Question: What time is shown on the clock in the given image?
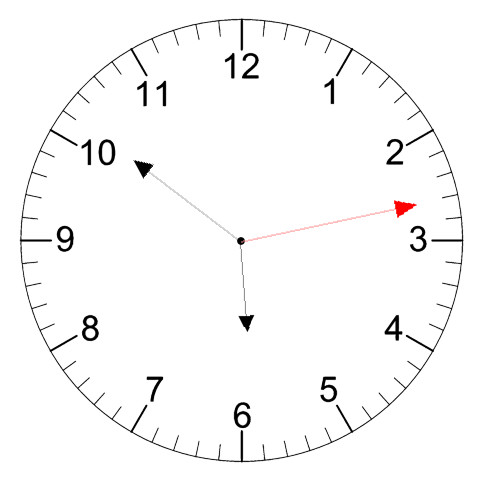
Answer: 05:51:13